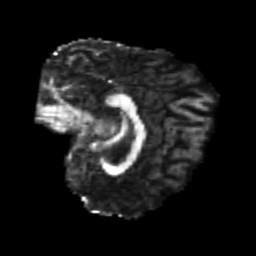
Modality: FA
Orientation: sagittal
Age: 24
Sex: female
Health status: healthy
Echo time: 0.074 s